Field crop: maize
Growth stage: 2
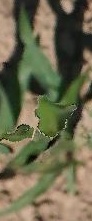
Species: maize